Field crop: maize
Growth stage: 2
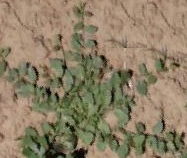
Species: convolvulus